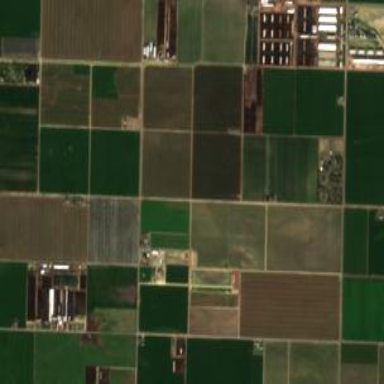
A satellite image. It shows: Farmland with field cropland.